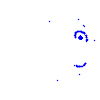
Particle: kaon